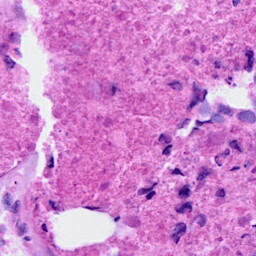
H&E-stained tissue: Breast